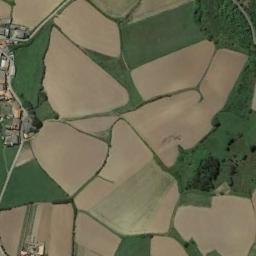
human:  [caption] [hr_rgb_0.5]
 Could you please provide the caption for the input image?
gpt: Some khaki farmlands of different sizes and green farmlands are on the ground and a residential area is next to the farmlands .

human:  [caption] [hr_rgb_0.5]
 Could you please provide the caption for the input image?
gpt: Several rectangular or nearly rectangular green and tan mixed rectangular farm fields .

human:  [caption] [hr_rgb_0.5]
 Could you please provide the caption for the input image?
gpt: The rectangular farmland is between some houses and trees .

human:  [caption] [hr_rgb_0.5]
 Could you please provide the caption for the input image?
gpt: There are multitudinous trees and buildings beside the rectangular farmlands .

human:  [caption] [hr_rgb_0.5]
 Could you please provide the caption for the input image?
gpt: There are some yellow rectangular farmlands with green meadows around .